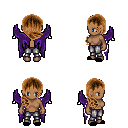
a pixel art fantasy rpg character, female body template, human, dark skin, purple wings, metal pants, brown right-swept hairstyle, black slippers, four views (front, back, left, right), 2x2 character sprite sheet, small pixel art, hard edges, no anti-aliasing